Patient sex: F
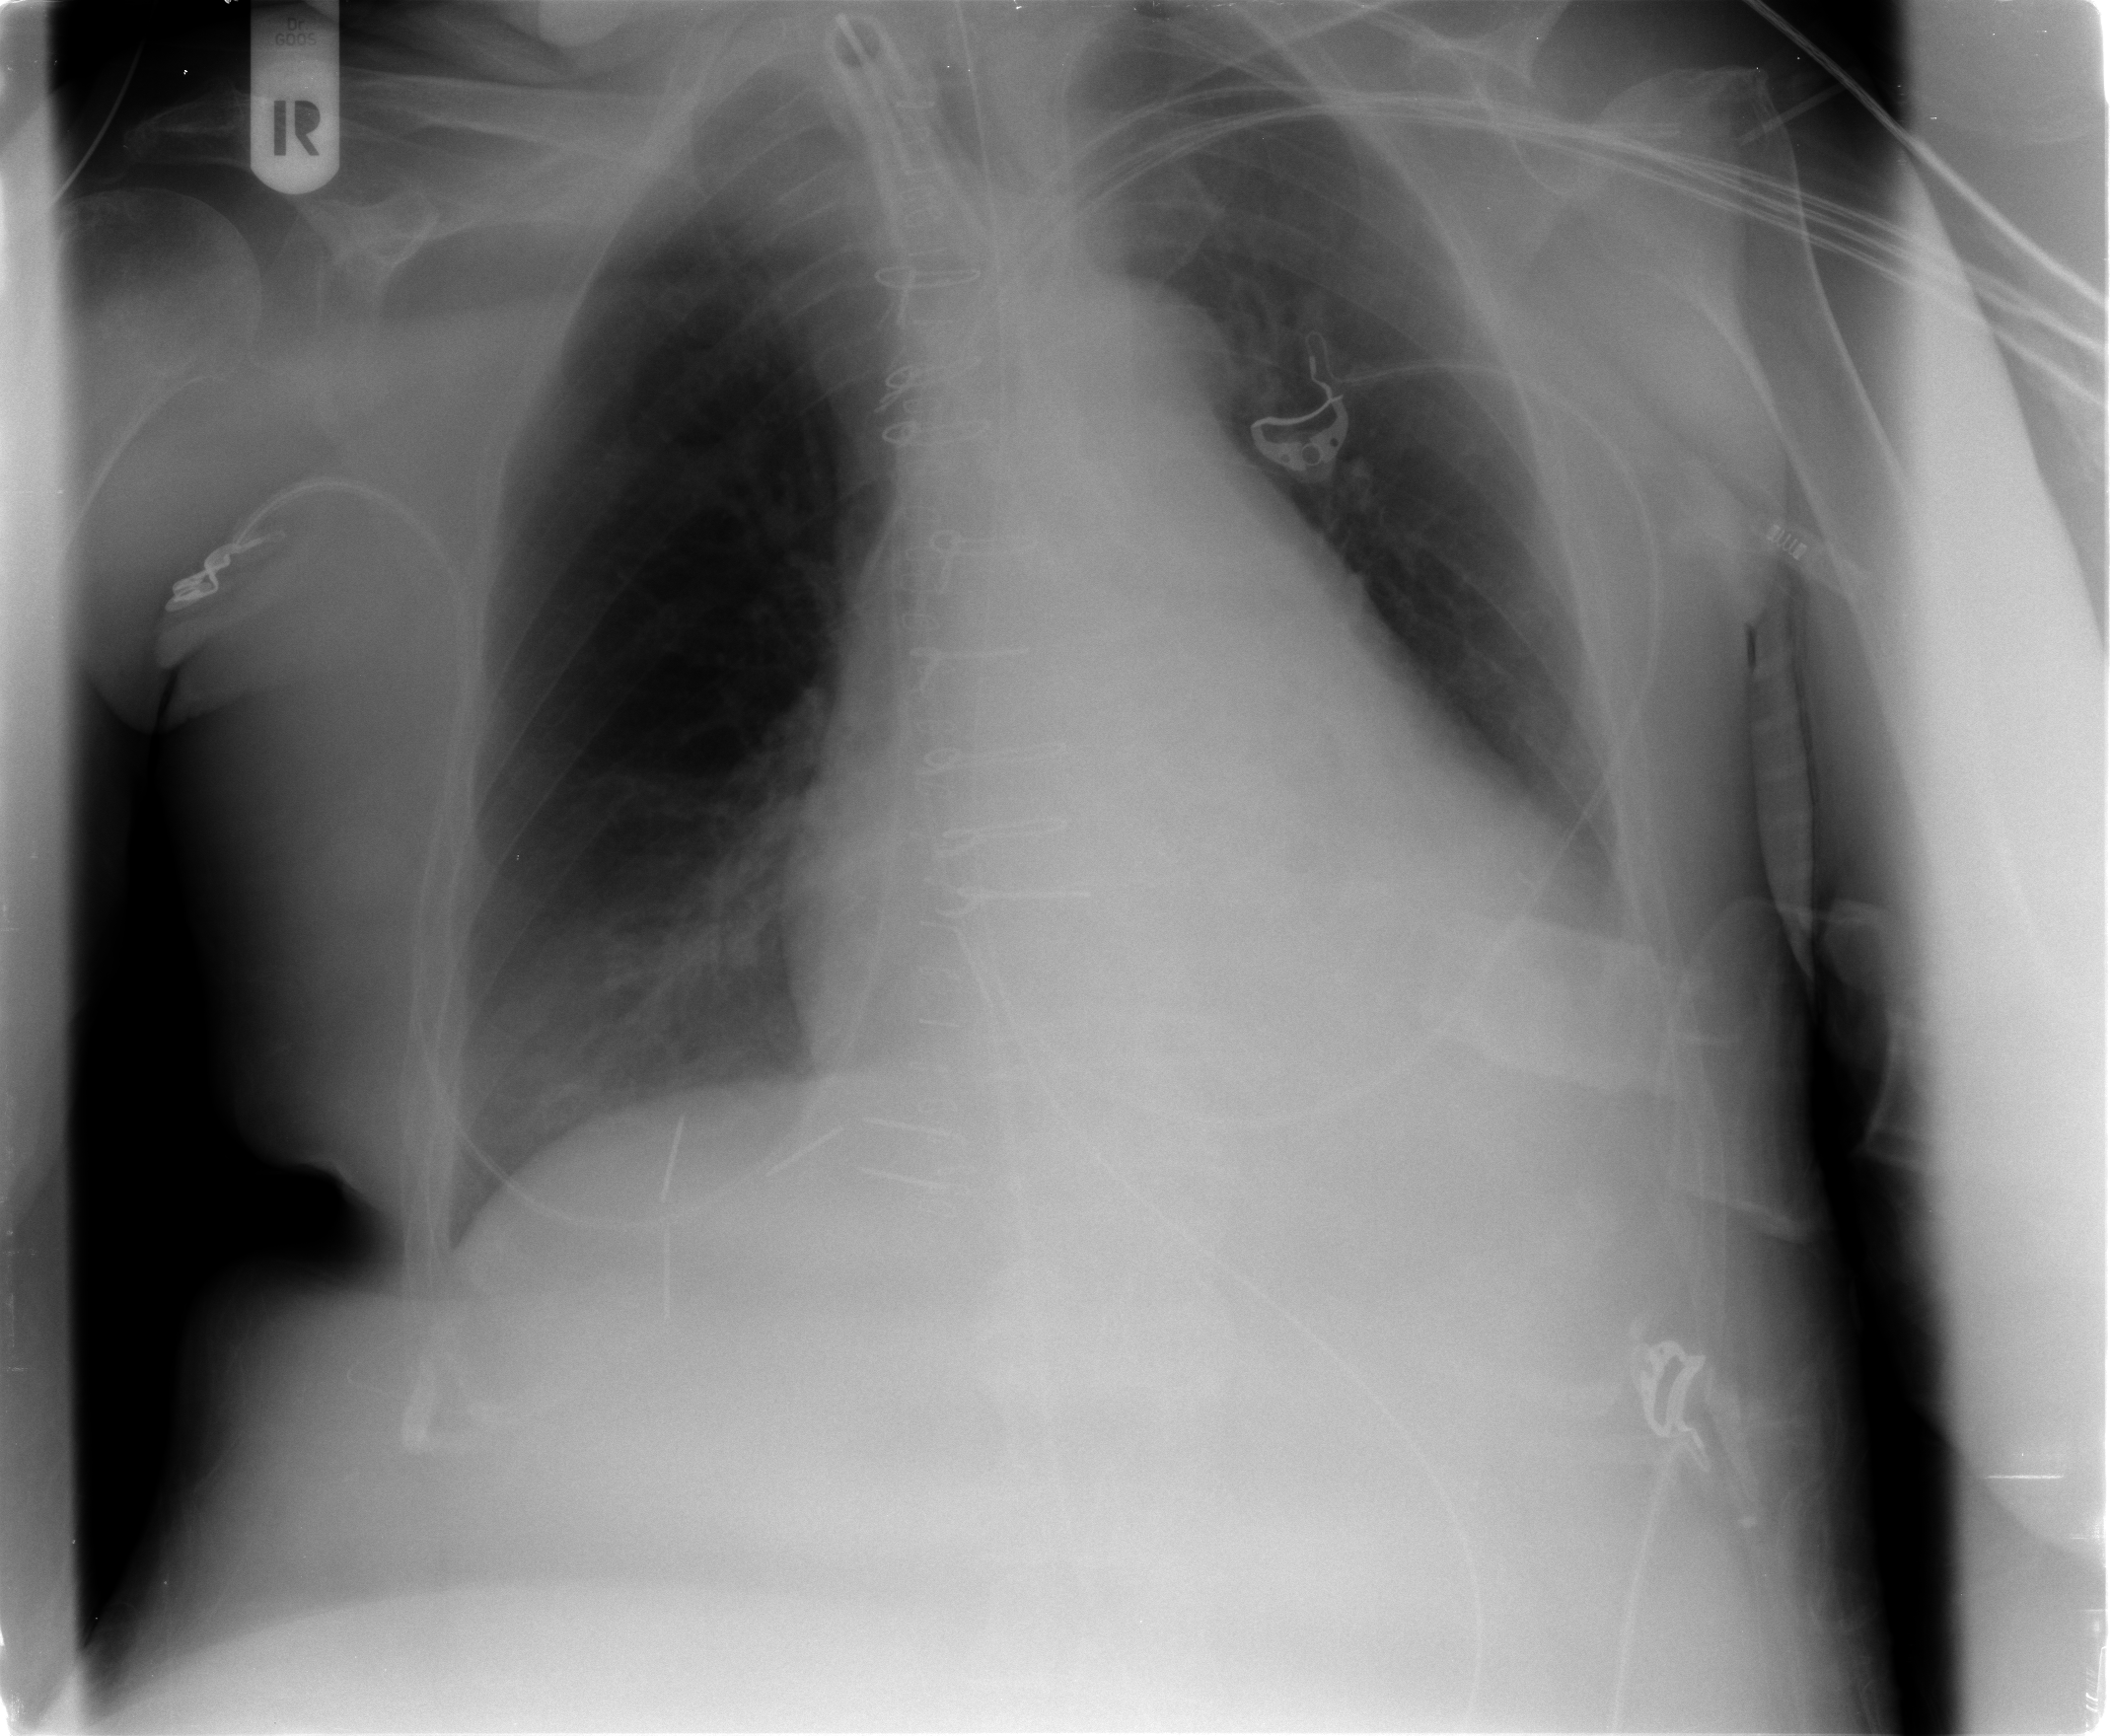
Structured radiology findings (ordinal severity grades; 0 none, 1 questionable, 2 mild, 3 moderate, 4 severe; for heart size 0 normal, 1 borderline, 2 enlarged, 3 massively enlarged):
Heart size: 2
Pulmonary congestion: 0
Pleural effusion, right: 2
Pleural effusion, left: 2
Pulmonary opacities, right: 0
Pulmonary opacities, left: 0
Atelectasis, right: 2
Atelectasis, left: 2